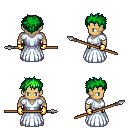
a pixel art fantasy rpg character, male body template, human, tanned skin, underdress, robe skirt, green bedhead hairstyle, gold gloves, black slippers, spear, four views (front, back, left, right), 2x2 character sprite sheet, small pixel art, hard edges, no anti-aliasing